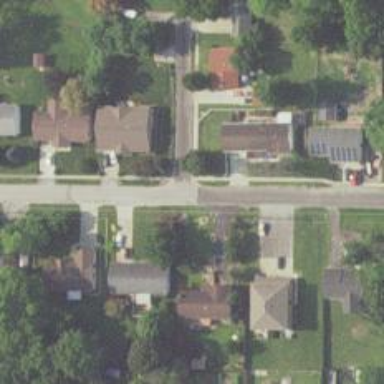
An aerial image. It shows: Residential road with asphalt surface and sidewalk on the left.